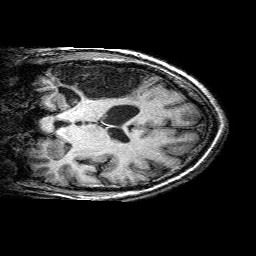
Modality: T1w
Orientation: coronal
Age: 54
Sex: male
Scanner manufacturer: siemens
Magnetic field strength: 3 T
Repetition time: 2.25 s
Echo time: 0.00452 s